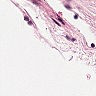
Metastatic tissue present: no